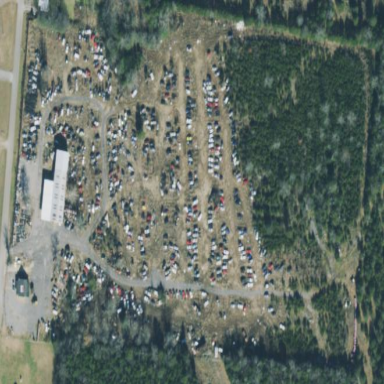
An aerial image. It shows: Scrap yard situated in industrial area.